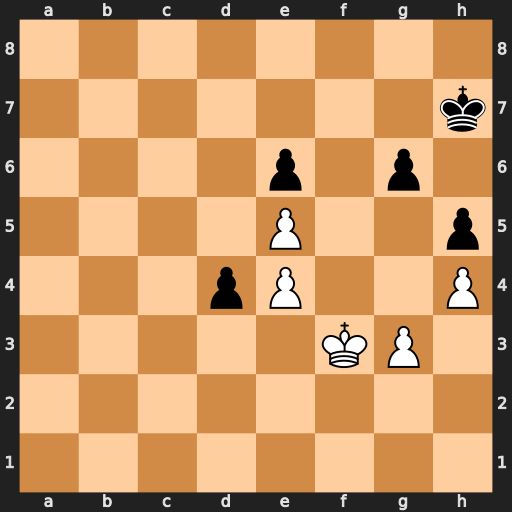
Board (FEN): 8/7k/4p1p1/4P2p/3pP2P/5KP1/8/8
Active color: w
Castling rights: -
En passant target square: -
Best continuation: Ke2 Kg7 Kd3 Kf7 Kxd4